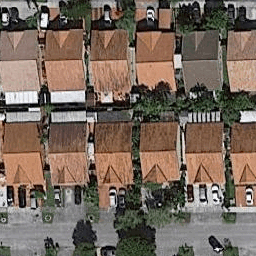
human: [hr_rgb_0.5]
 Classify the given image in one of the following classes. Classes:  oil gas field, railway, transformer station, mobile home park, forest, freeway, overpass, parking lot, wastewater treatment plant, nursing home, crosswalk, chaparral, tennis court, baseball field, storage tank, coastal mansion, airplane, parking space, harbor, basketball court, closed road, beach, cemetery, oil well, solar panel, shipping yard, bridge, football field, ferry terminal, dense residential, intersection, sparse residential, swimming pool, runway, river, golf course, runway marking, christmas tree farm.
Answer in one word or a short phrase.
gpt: dense residential